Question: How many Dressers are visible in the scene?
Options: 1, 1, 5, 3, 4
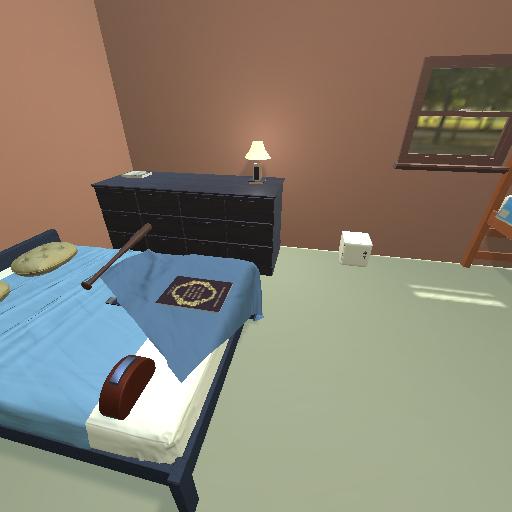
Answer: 1